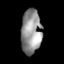
Tissue: lung
Cell type: T cells
Senescence score: 0.1357
Nuclear area (px): 878
Mean DAPI intensity: 147.785